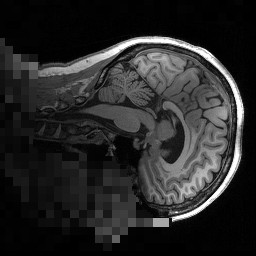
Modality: T1w
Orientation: sagittal
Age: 59
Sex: female
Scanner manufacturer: siemens
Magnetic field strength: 3 T
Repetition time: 2.53 s